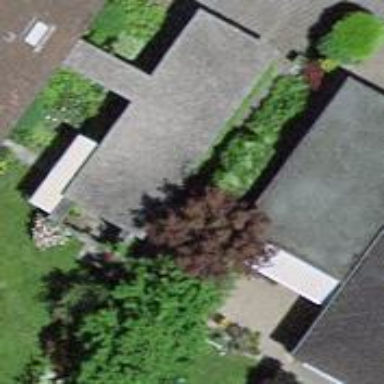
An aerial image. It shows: View of roof of building.